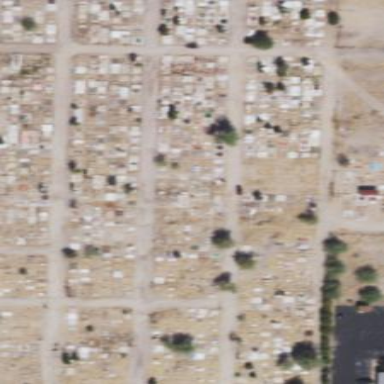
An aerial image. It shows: Cemetery.